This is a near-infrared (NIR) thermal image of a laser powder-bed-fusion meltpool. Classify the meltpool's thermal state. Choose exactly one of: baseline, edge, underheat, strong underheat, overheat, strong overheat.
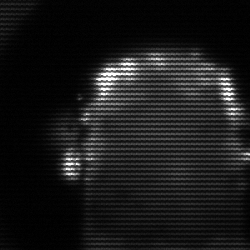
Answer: baseline